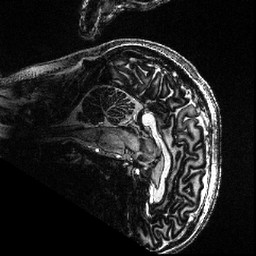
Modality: T1w
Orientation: sagittal
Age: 34
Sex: male
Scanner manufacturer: siemens
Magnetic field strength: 7 T
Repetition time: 4.3 s
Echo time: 0.00227 s